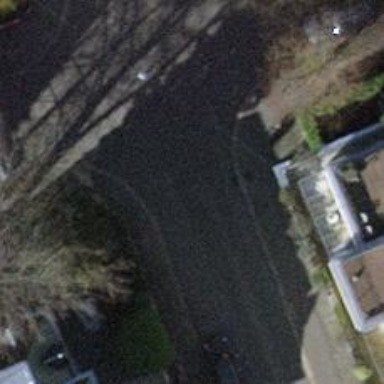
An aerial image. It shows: Unmarked crossing on footway.